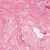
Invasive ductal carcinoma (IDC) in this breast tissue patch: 0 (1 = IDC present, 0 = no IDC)